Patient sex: M
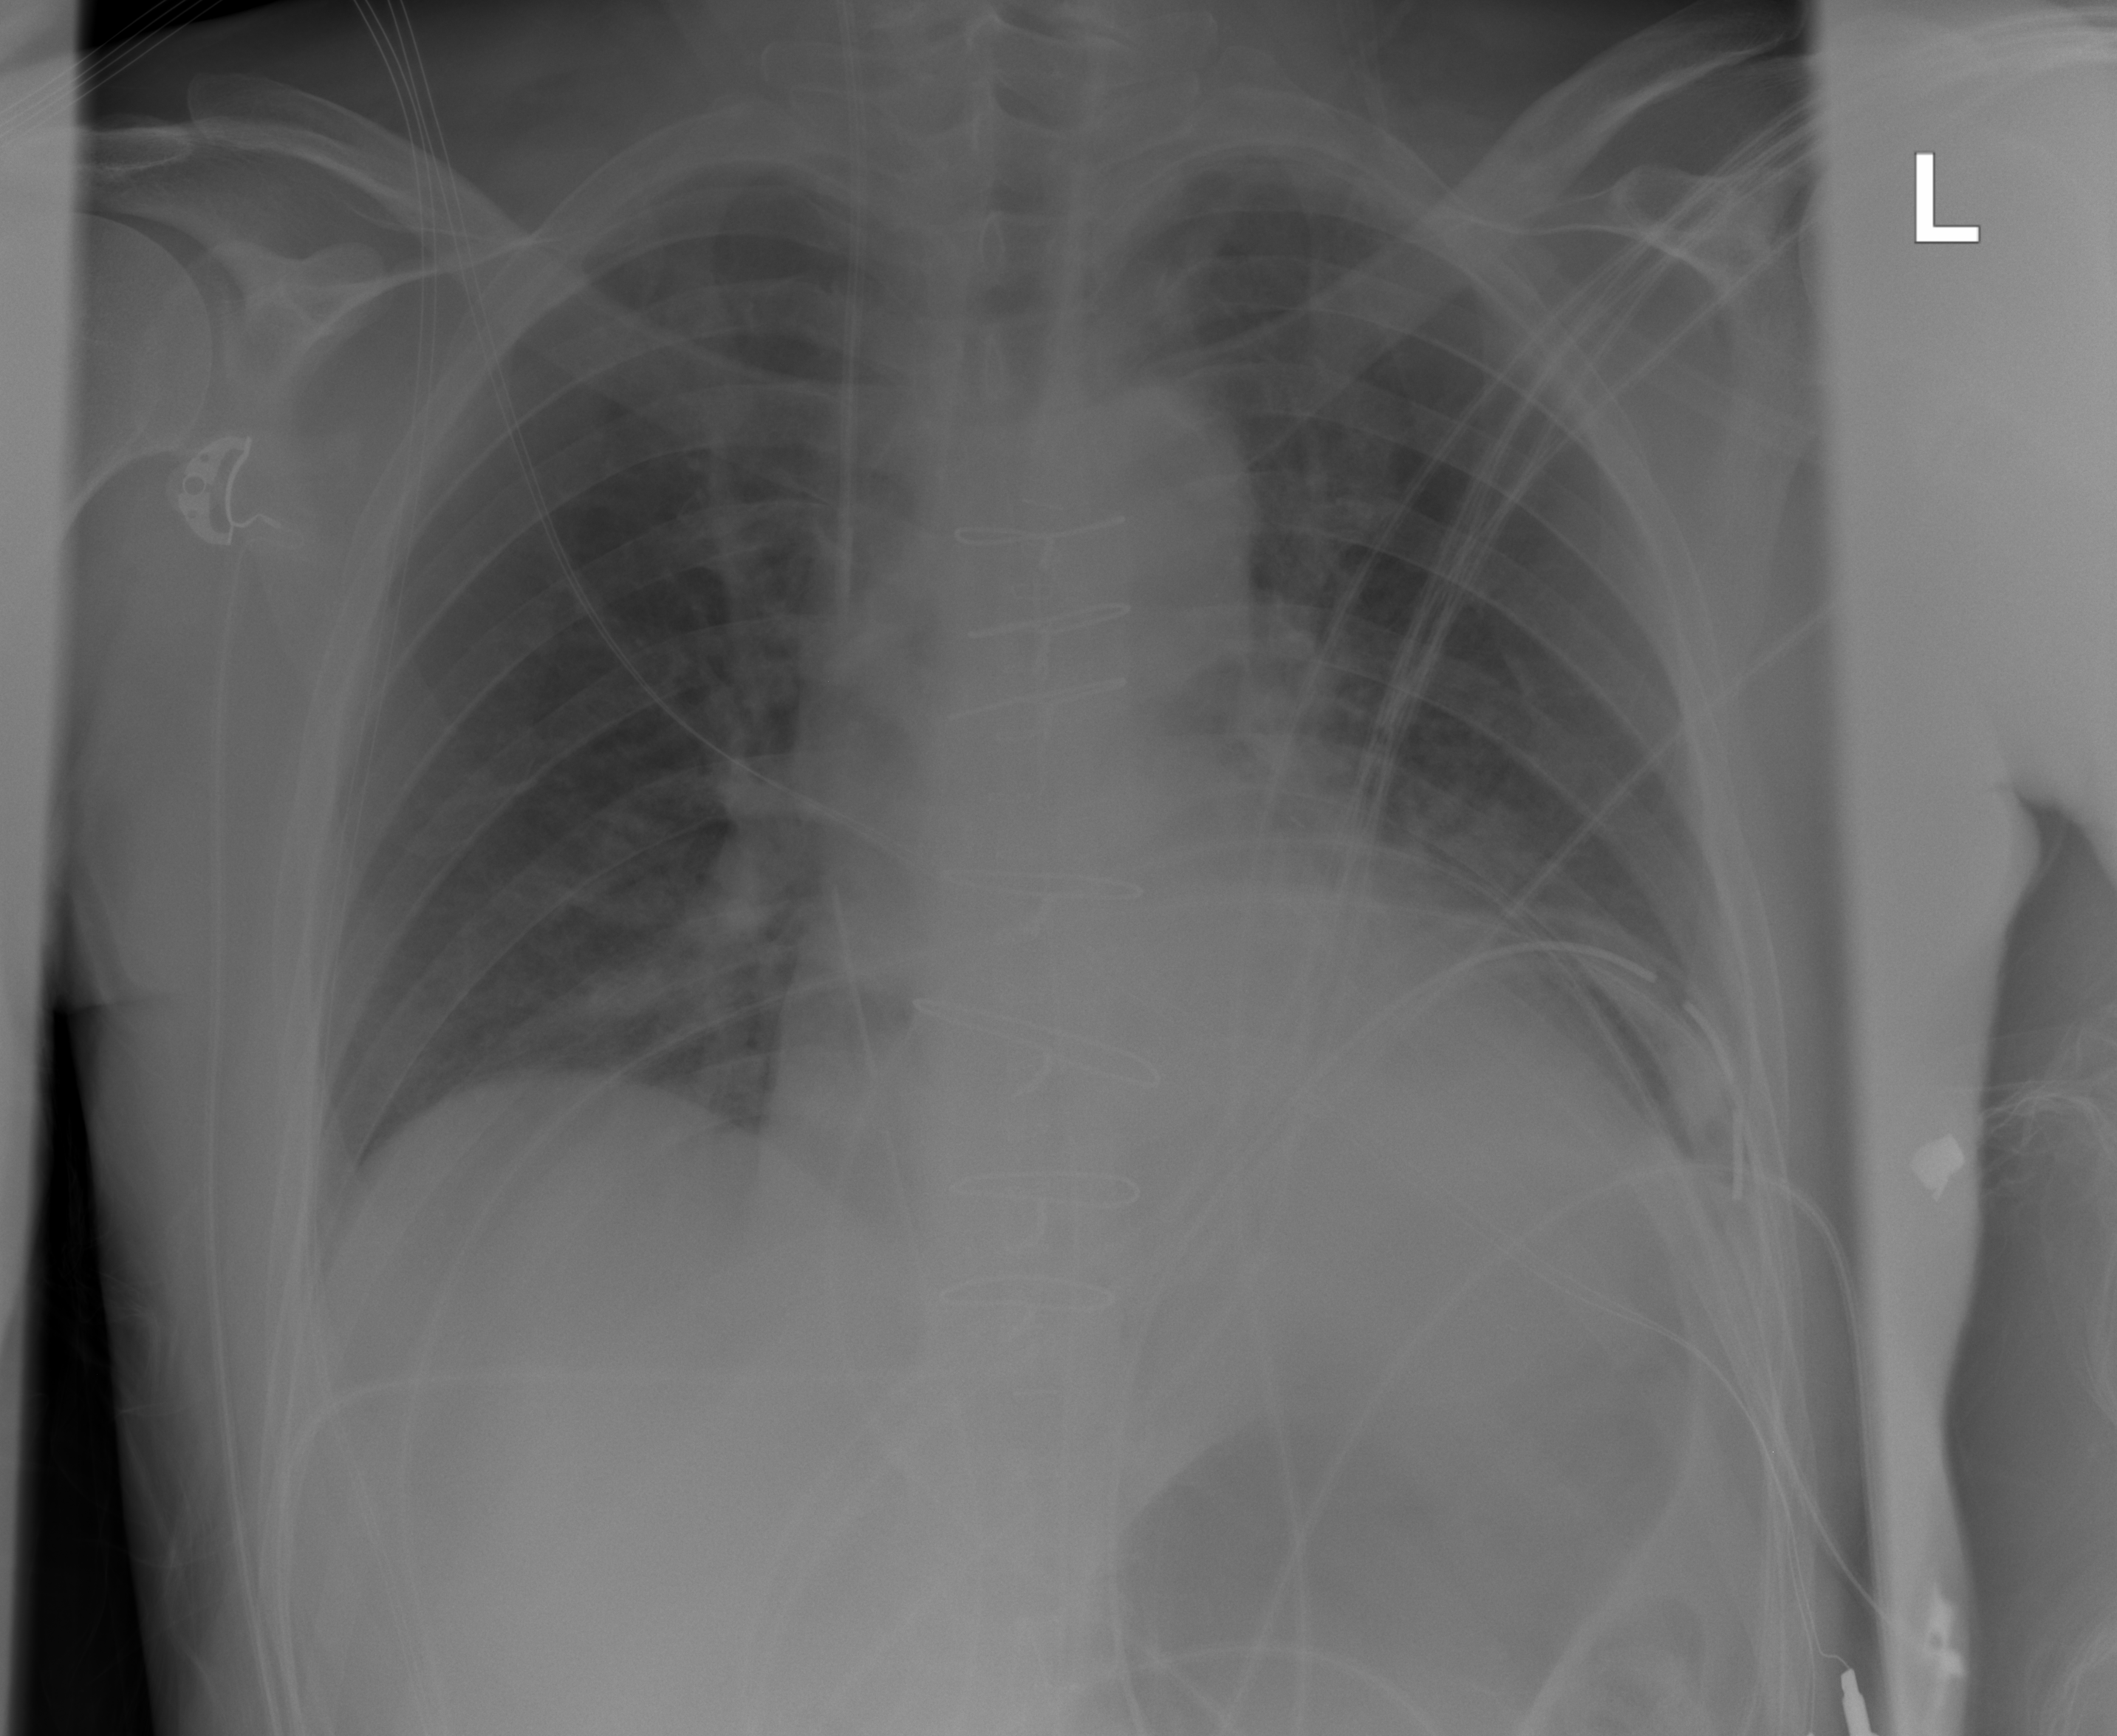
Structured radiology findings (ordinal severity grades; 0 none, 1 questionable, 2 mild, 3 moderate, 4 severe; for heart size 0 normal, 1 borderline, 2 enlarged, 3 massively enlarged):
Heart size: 2
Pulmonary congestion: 2
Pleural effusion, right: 0
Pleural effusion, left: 0
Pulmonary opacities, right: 0
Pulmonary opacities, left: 0
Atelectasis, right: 0
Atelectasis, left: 2